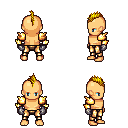
a pixel art fantasy rpg character, male body template, human, tanned skin, gold arm armor, gold greaves, blonde mohawk hairstyle, metal gloves, four views (front, back, left, right), 2x2 character sprite sheet, small pixel art, hard edges, no anti-aliasing